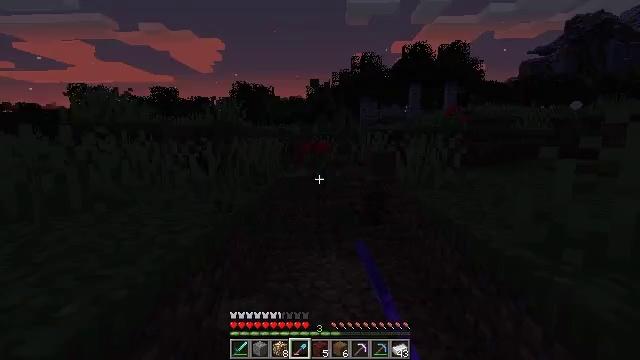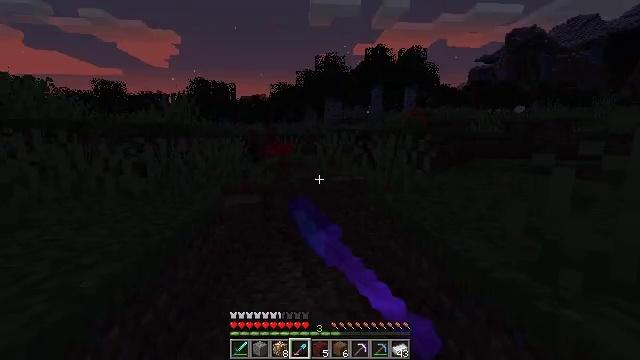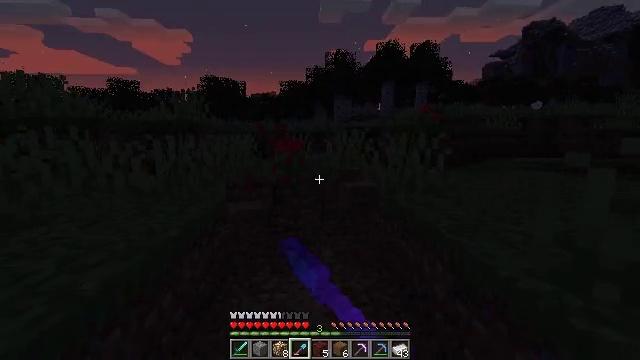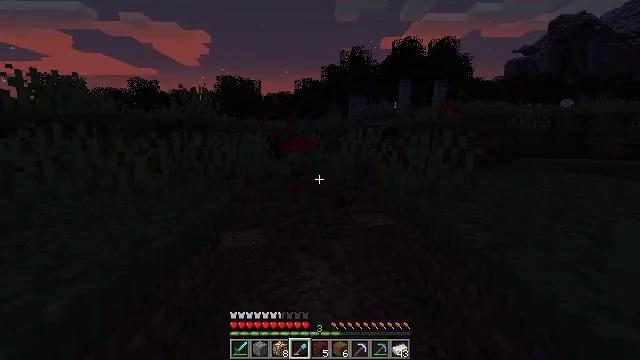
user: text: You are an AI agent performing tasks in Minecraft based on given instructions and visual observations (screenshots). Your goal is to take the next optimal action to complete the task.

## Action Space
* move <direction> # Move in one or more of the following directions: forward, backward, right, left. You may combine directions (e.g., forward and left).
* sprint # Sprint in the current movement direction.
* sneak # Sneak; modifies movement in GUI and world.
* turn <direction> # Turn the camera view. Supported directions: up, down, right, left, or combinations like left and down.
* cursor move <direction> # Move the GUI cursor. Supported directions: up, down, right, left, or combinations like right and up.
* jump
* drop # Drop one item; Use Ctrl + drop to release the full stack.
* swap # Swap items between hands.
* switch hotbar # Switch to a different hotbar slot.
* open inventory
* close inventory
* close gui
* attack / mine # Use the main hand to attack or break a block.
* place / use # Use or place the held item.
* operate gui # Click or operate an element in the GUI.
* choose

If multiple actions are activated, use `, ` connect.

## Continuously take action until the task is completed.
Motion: motion action
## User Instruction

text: Pick up the poppy from the field.
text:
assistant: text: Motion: move forward, turn right, attack / mine
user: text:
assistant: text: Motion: move forward, turn left, attack / mine
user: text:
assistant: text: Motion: move forward, turn left, attack / mine
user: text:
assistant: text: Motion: turn left, attack / mine